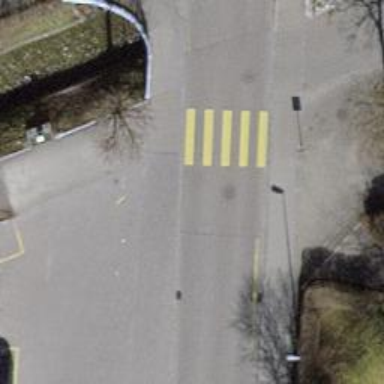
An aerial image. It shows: Uncontrolled crossing on the road.